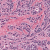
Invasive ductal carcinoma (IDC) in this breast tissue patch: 1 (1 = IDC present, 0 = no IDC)